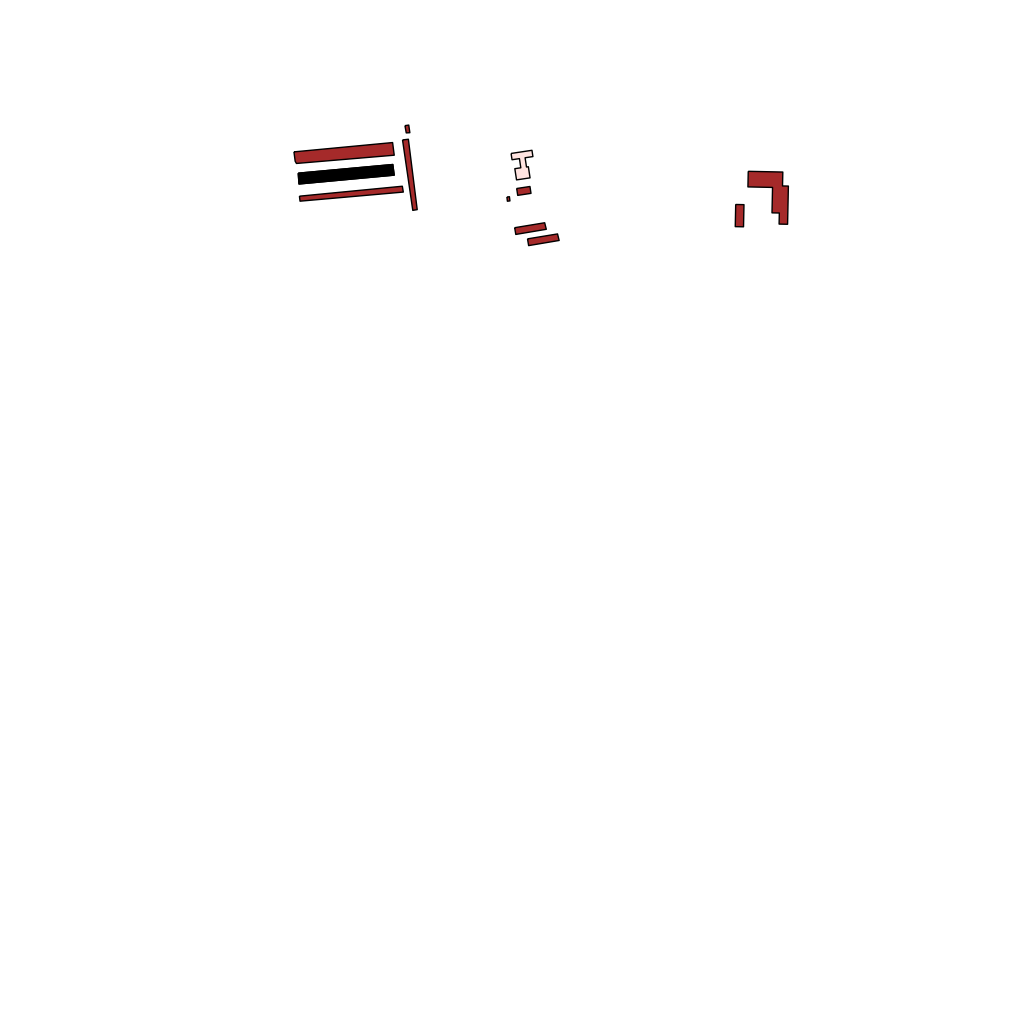
Tags: overhead vector_map, business, recreation, residential, individual_rise, density_1, Building, Facility, Gas, 1.0 km²